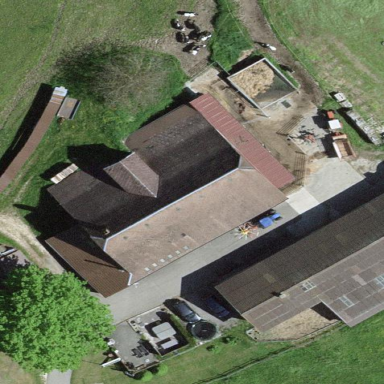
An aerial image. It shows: Farmyard area.